Question: I have 2 tables in database:

How can I get total user for each group. i.e: group 1: total are 2 users;
group2: total are 2 users;
group3: total is 1 user
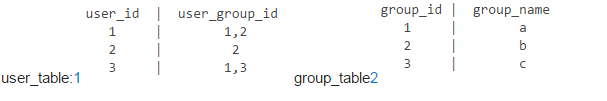
Answer: You need normalization and never store comma-separated data.
Consider the following
'''
mysql> select * from user_table ;
+---------+---------------+
| user_id | user_group_id |
+---------+---------------+
| 1 | 1,2 |
| 2 | 2 |
| 3 | 1,3 |
+---------+---------------+
3 rows in set (0.00 sec)
mysql> select * from group_table ;
+----------+------------+
| group_id | group_name |
+----------+------------+
| 1 | a |
| 2 | b |
| 3 | c |
+----------+------------+
3 rows in set (0.00 sec)
'''
The above data is not normalized and to get the desired result out of these you need to use some in-efficient query as
'''
select
g.group_id,
count(*) as total
from group_table g
left join user_table u on find_in_set(g.group_id,u.user_group_id) > 0
group by g.group_id ;
+----------+-------+
| group_id | total |
+----------+-------+
| 1 | 2 |
| 2 | 2 |
| 3 | 1 |
+----------+-------+
'''
Now lets do normalization and store user-group data in a different table as
'''
mysql> select * from user_to_group ;
+---------+----------+
| user_id | group_id |
+---------+----------+
| 1 | 1 |
| 1 | 2 |
| 2 | 2 |
| 3 | 1 |
| 3 | 3 |
+---------+----------+
'''
You can easily write different queries from these tables now and here are some examples
'''
select group_id,count(*) as tot from user_to_group group by group_id ;
+----------+-----+
| group_id | tot |
+----------+-----+
| 1 | 2 |
| 2 | 2 |
| 3 | 1 |
+----------+-----+
'''
Joining the tables would even more easy
'''
select
g.group_id,
g.group_name,
count(*) as tot
from user_to_group ug
join group_table g on g.group_id = ug.group_id
join user_table u on u.user_id = ug.user_id
group by g.group_id
+----------+------------+-----+
| group_id | group_name | tot |
+----------+------------+-----+
| 1 | a | 2 |
| 2 | b | 2 |
| 3 | c | 1 |
+----------+------------+-----+
'''